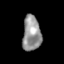
Tissue: skin
Cell type: Epithelial cells
Senescence score: 0.217
Nuclear area (px): 630
Mean DAPI intensity: 149.241